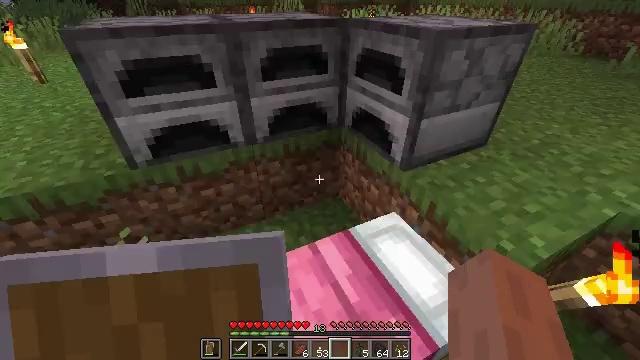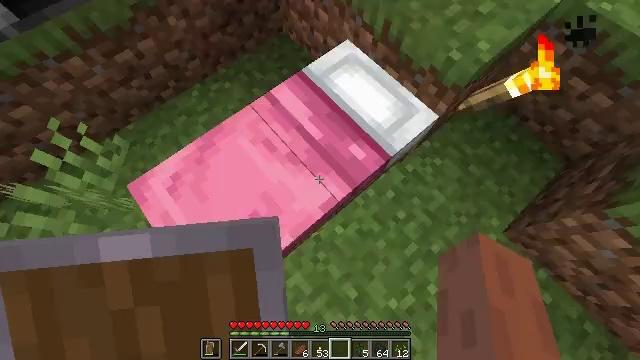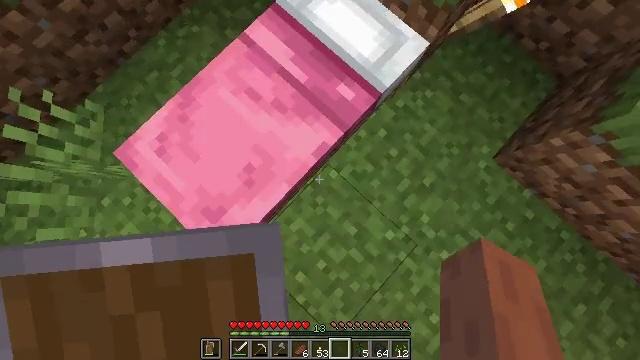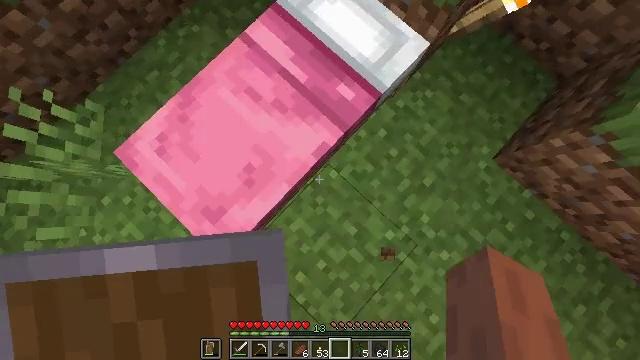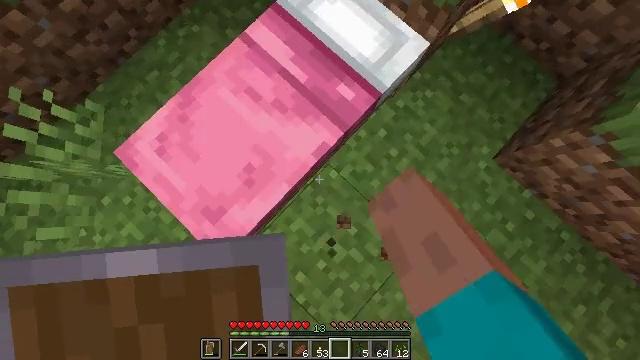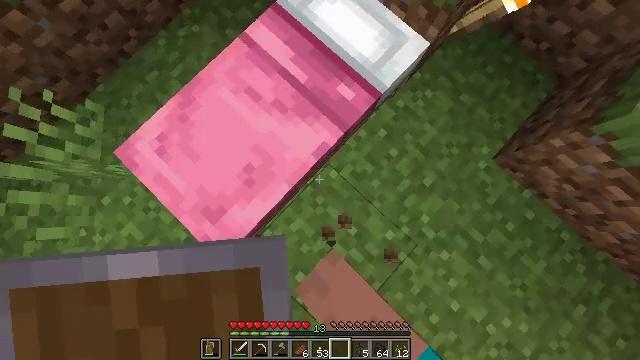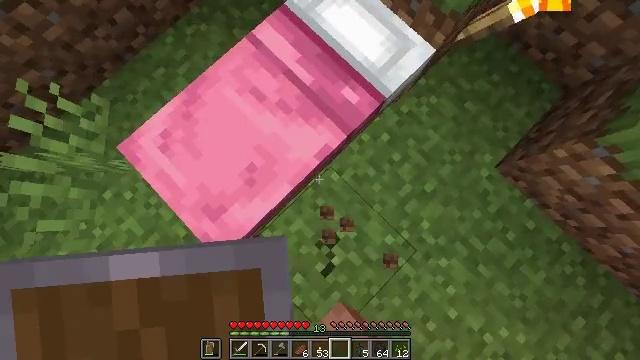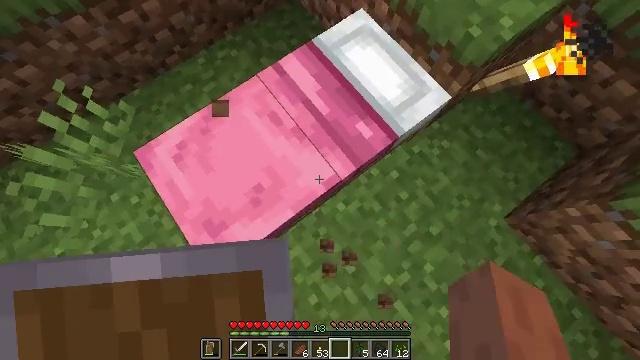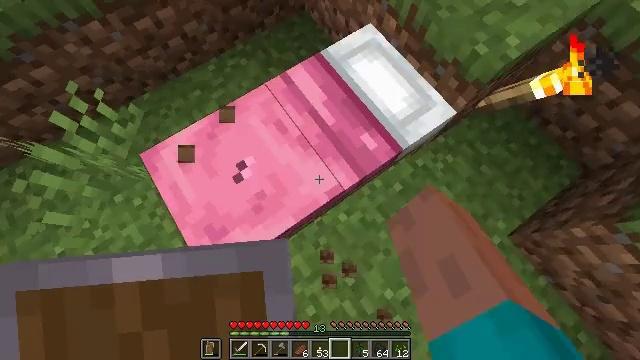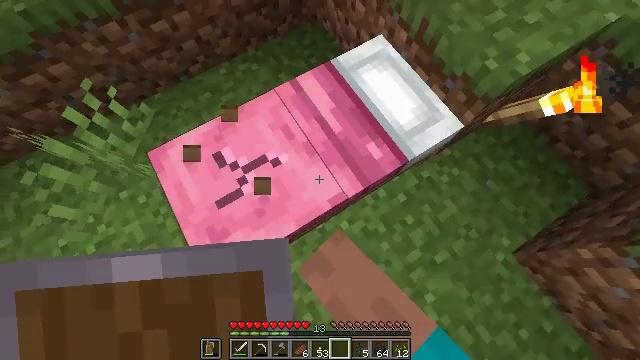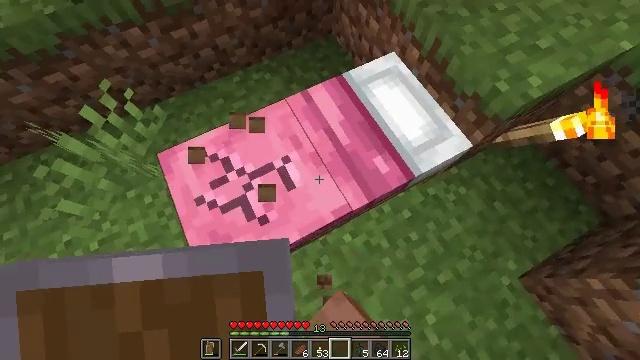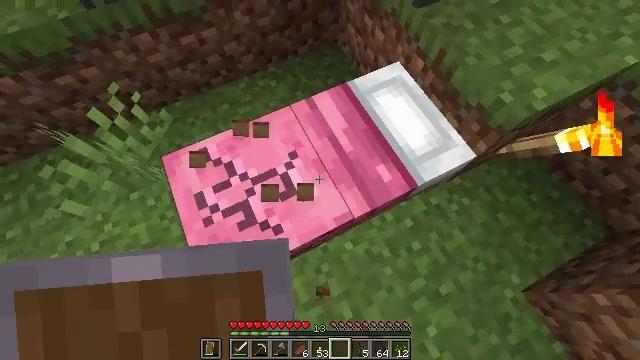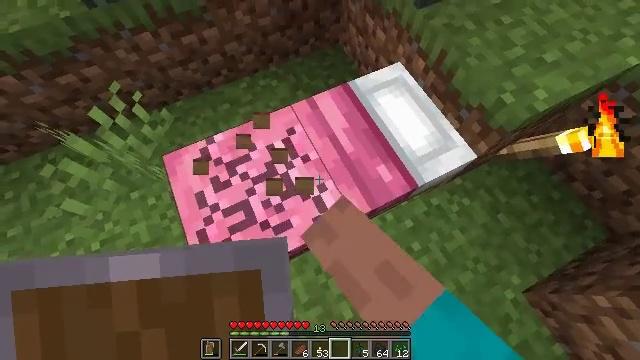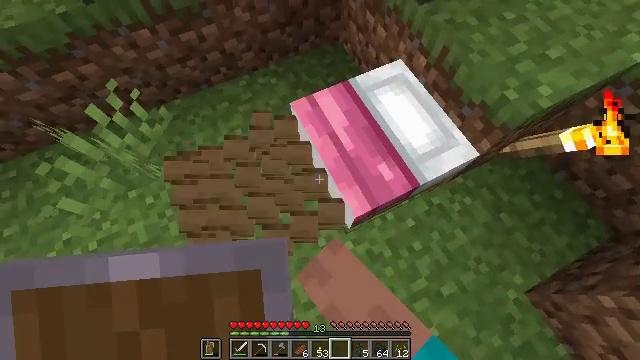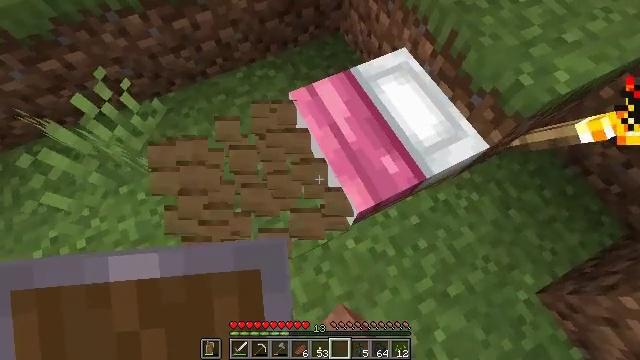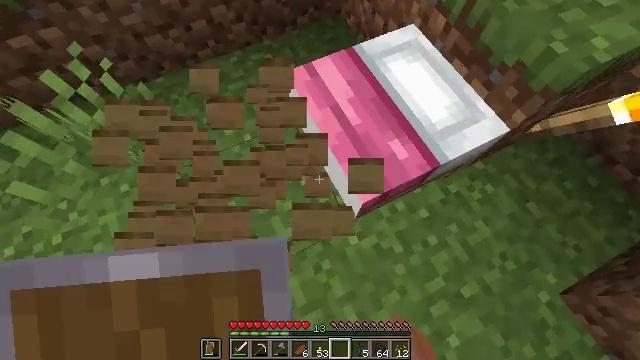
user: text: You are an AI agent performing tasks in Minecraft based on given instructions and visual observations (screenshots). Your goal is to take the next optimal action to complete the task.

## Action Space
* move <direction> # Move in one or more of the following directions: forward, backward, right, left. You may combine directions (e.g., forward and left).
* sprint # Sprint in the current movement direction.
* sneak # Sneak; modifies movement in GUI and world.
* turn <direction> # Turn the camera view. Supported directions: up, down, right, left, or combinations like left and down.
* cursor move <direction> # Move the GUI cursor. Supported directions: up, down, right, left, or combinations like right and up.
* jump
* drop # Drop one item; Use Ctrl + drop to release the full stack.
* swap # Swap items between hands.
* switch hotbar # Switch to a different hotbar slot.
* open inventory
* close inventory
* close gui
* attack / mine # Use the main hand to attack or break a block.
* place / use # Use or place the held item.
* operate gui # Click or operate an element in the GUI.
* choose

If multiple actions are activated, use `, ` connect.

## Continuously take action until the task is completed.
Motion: motion action
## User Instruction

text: Remove the pink bed from its location.
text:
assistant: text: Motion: turn right and down
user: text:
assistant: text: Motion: turn right and down
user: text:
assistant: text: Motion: attack / mine
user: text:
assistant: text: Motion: attack / mine
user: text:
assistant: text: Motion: attack / mine
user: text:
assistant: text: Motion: turn left, attack / mine
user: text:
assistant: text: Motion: turn left and up, attack / mine
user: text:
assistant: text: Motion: turn left and up, attack / mine
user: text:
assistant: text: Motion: turn left and up, attack / mine
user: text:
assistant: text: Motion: turn left and up, attack / mine
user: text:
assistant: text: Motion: turn left and up, attack / mine
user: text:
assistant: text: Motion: attack / mine
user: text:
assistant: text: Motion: attack / mine
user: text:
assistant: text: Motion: attack / mine
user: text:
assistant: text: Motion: attack / mine
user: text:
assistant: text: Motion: attack / mine
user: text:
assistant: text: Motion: attack / mine
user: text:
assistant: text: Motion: attack / mine